Question: So I've been learning android on eclipse this summer but decided to try out Android Studio along with the new Android-L release. Right when I make a new project though, I get three errors. The first two are failed to find support:wearables and gms:play-service-wearable and then the third is about Android-L needing jdk 7 to compile. I downloaded jdk 7 and double-checked my skd manager to make sure I had all the updated tools. Everything looks good to me but I can't seem to get these errors to go. Here is a screenshot:

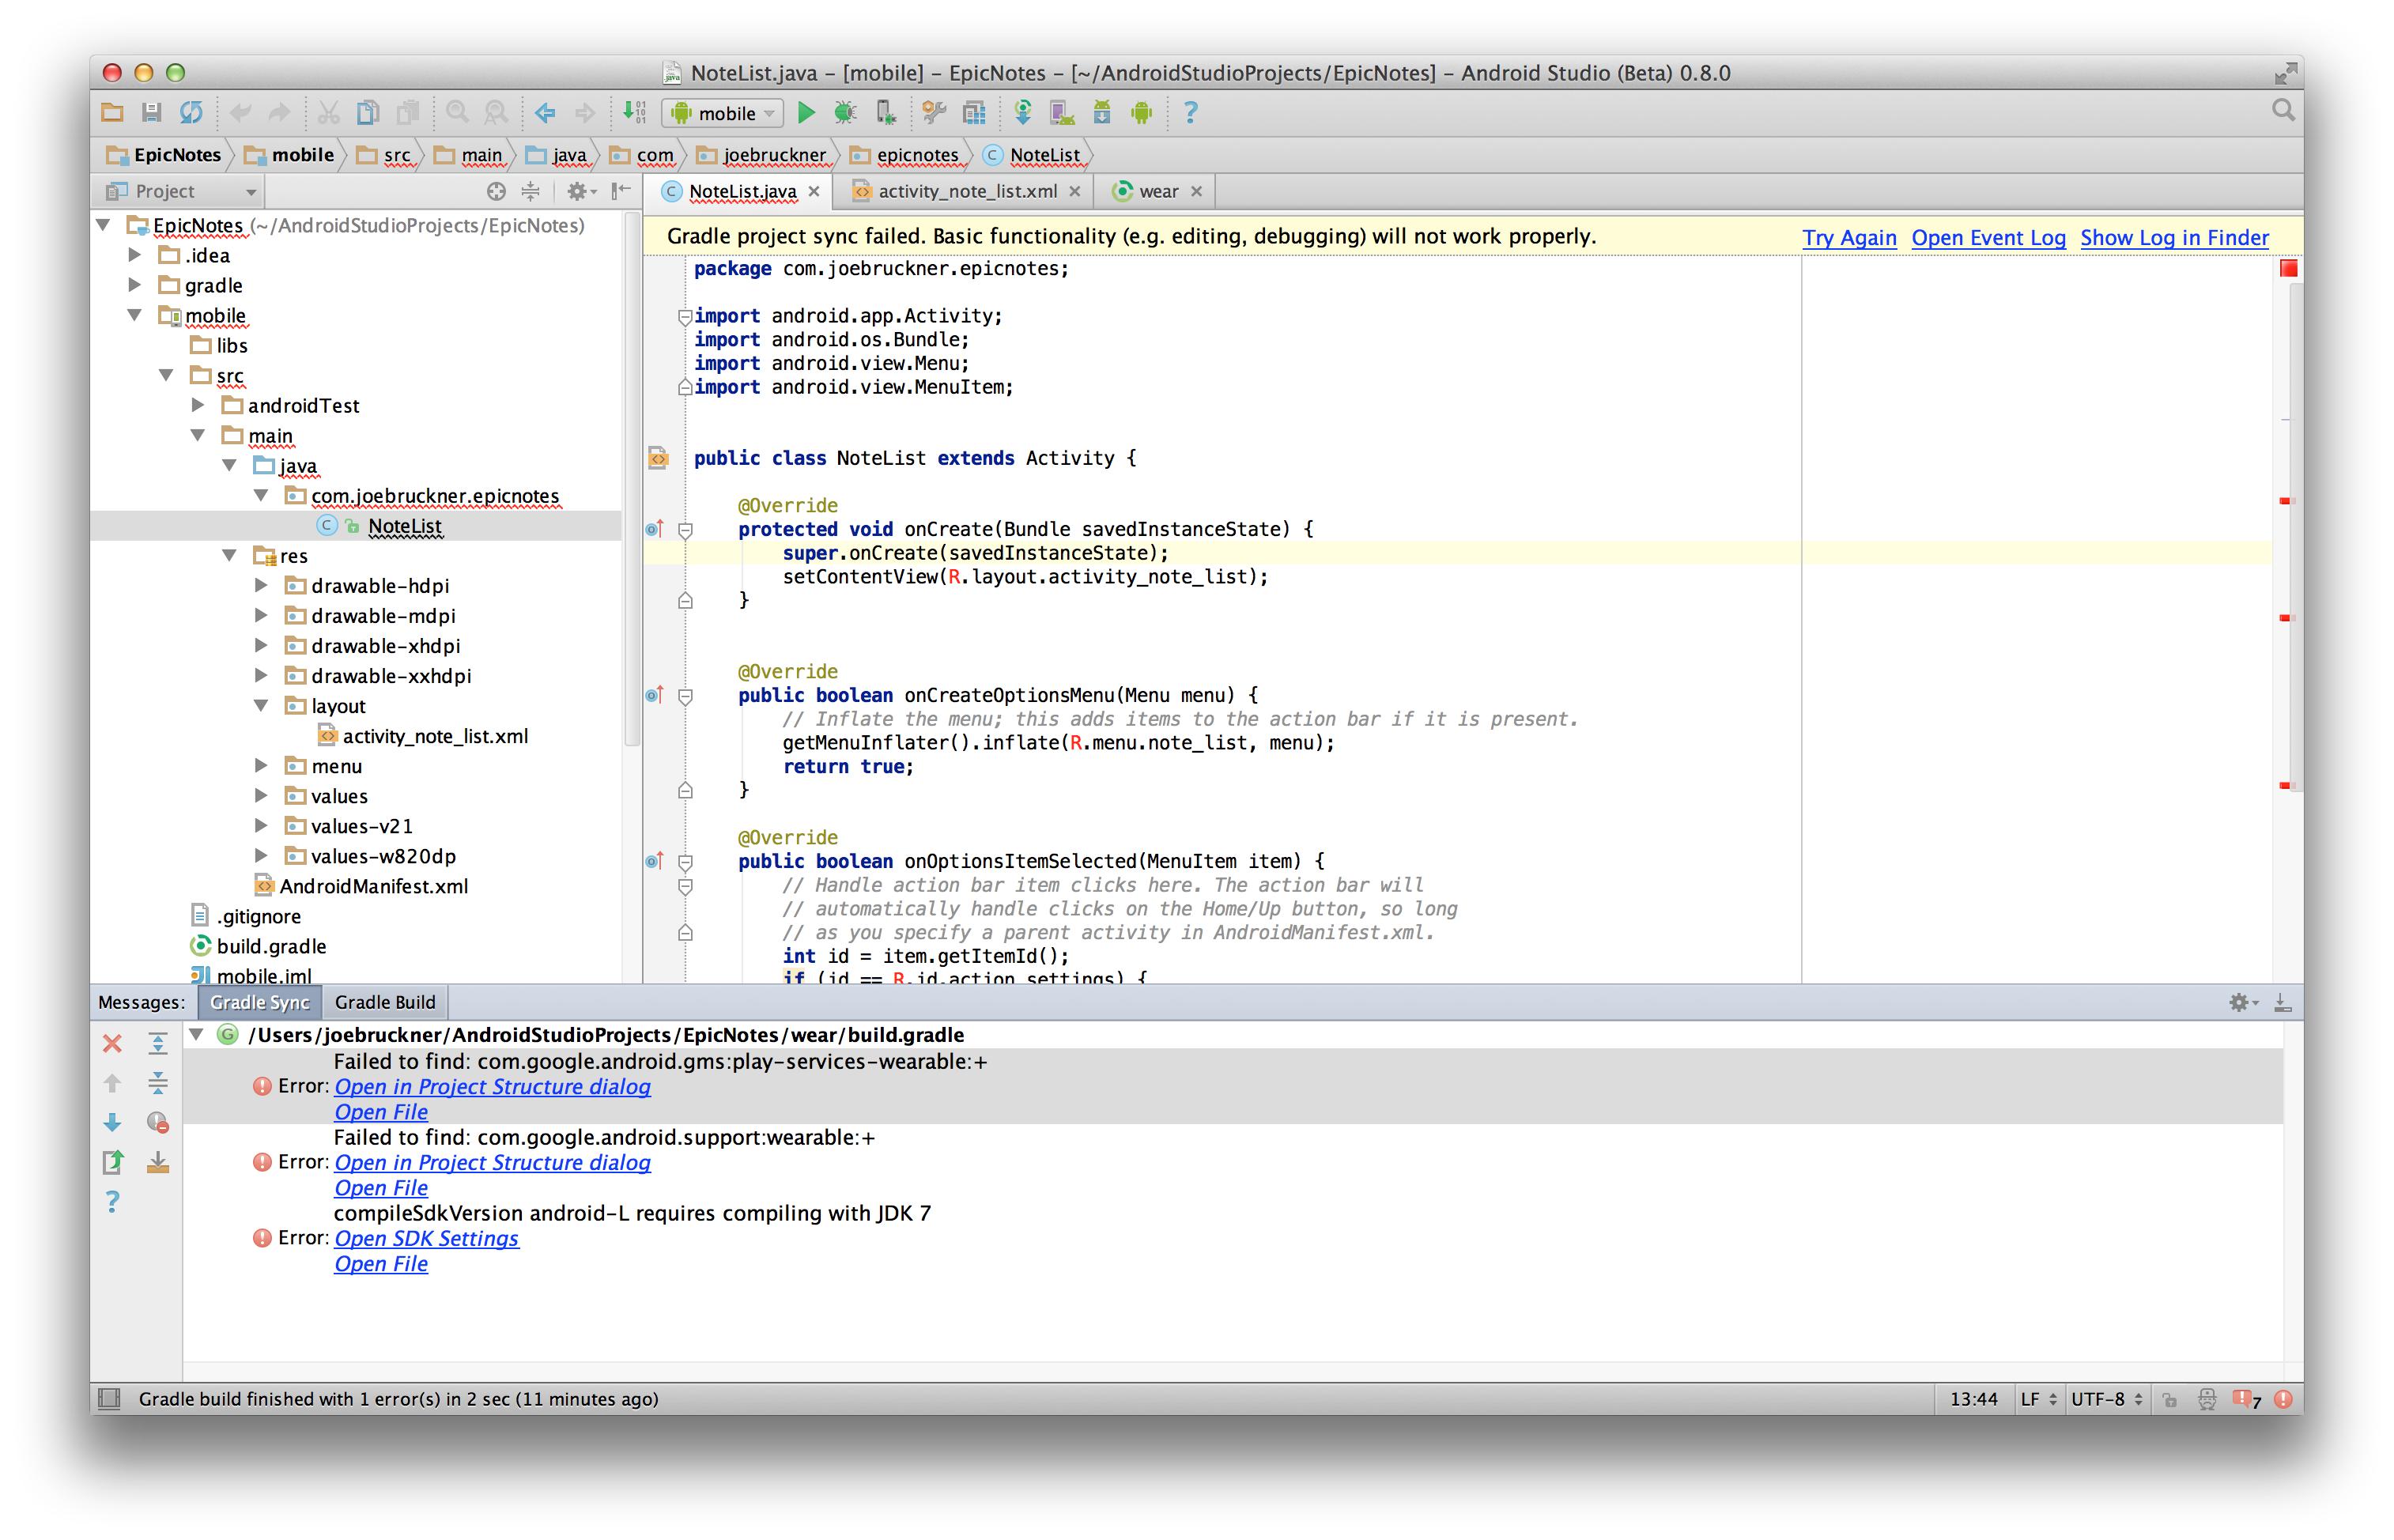
Answer: For the first two issues I just ran into this and fixed it with the help from <URL>:
For Android Studios version 0.8.0
Tools > Manage Add-on Sites > User Defined Sites.
For Android Studios Verison 0.8.1
Android SDK Manager > Tools > Manage Add-on Sites > User Defined Sites.
Add the site <URL>
Then make sure you have the latest Google Play Services (18)
For the JDK issue I'm vaguely remember getting the same thing months ago and fixed it by downloading JDK 7.